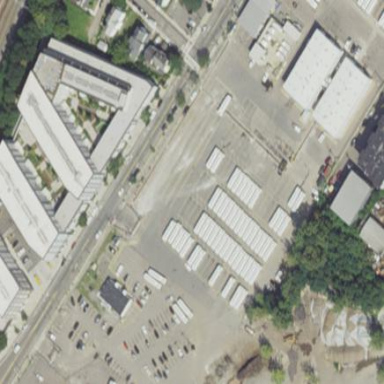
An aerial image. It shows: Industrial area used as bus depot.